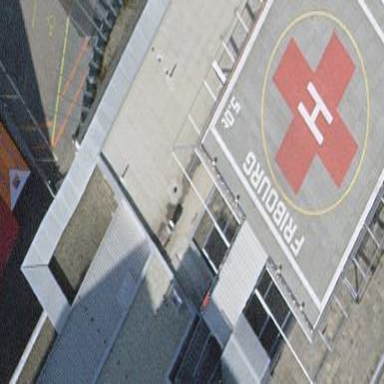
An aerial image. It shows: Image of helipad at airport.